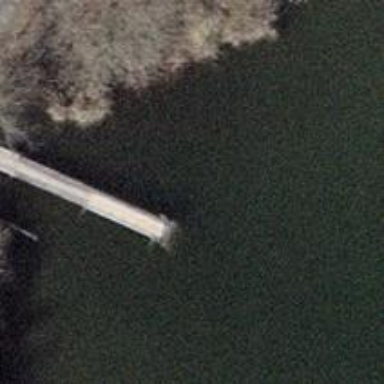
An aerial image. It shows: Man-made pier.